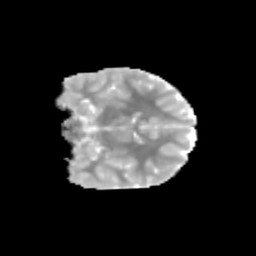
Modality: MD
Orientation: coronal
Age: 10
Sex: female
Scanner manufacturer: siemens
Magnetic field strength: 3 T
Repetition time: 3.8 s
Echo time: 0.07 s